Field crop: maize
Growth stage: 2
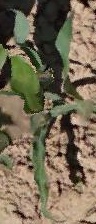
Species: maize